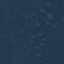
Label: Forest